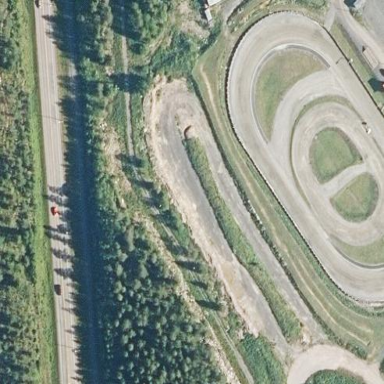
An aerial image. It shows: Raceway for motor sports.